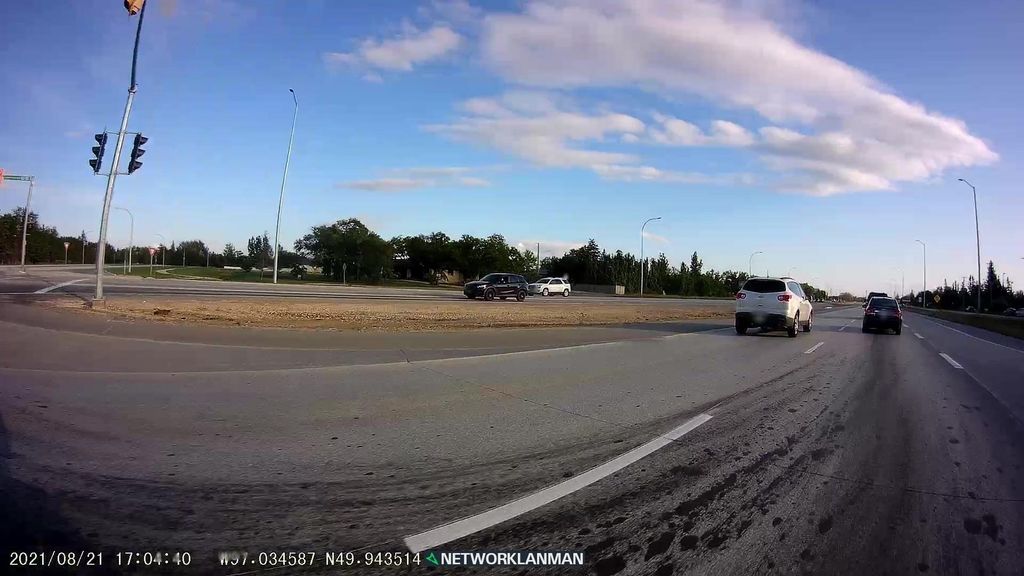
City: winnipeg